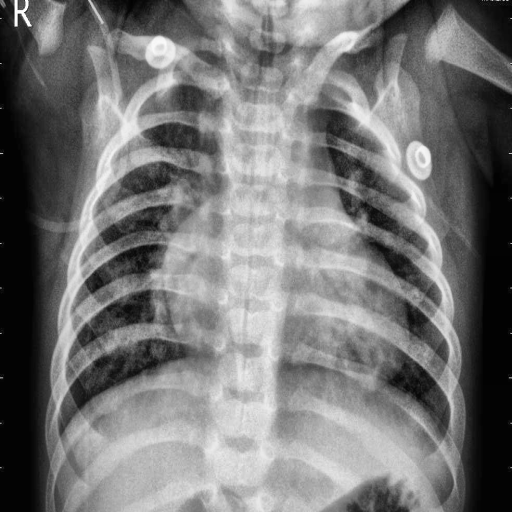
Finding: PNEUMONIA